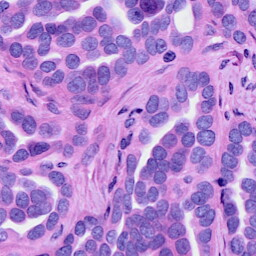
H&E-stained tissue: Ovarian